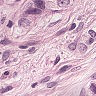
Metastatic tissue present: yes